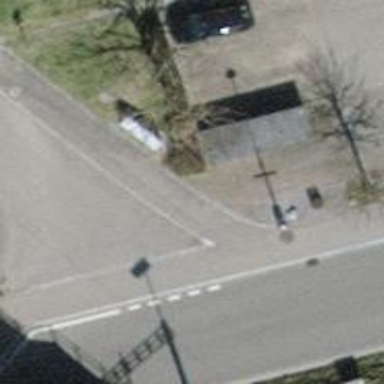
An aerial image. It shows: Footway surfaced with paving stones.